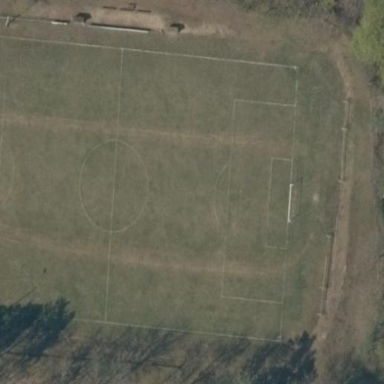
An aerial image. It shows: Soccer pitch for leisure land activities.